Field crop: maize
Growth stage: 1
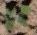
Species: chenopodium